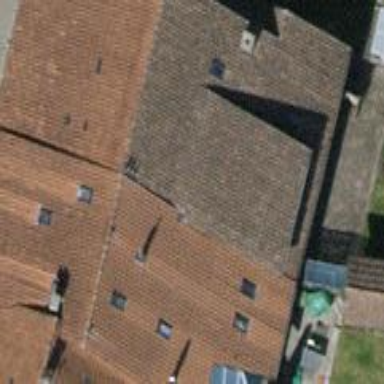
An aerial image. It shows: Terrace building.